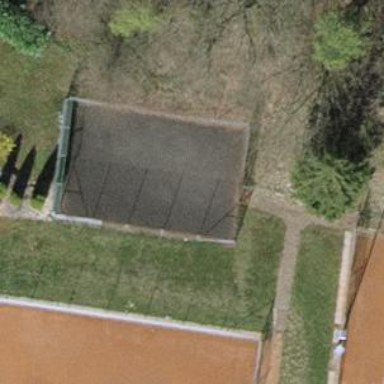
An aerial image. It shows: Tennis court on the leisure land pitch.